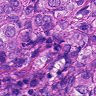
Metastatic tissue present: yes